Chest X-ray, PA view. Patient: 74 years old, sex M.
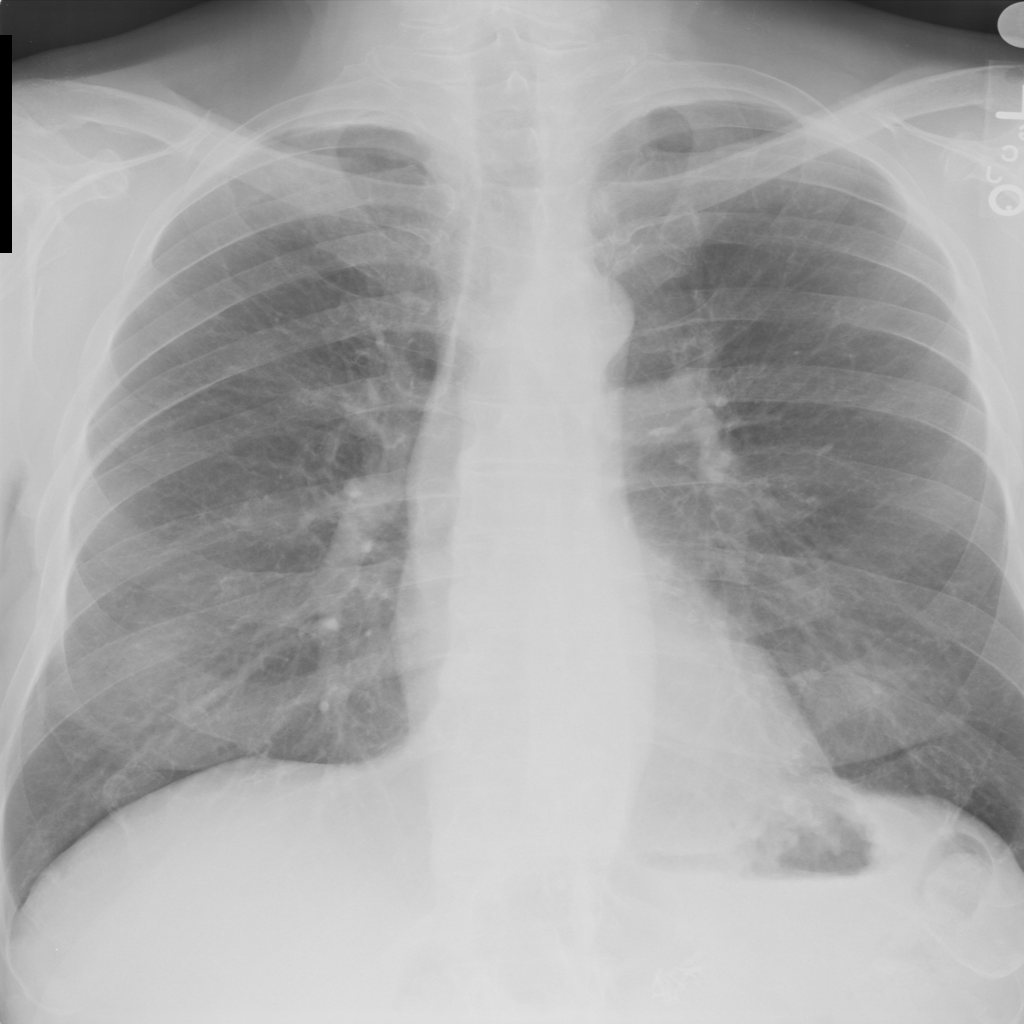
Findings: No Finding